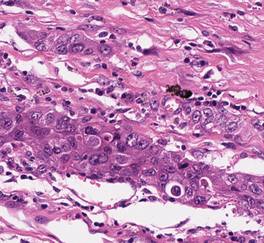
Tumor epithelial tissue: yes
Tumor-associated stroma tissue: yes
Normal tissue: no